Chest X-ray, PA view. Patient: 52 years old, sex M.
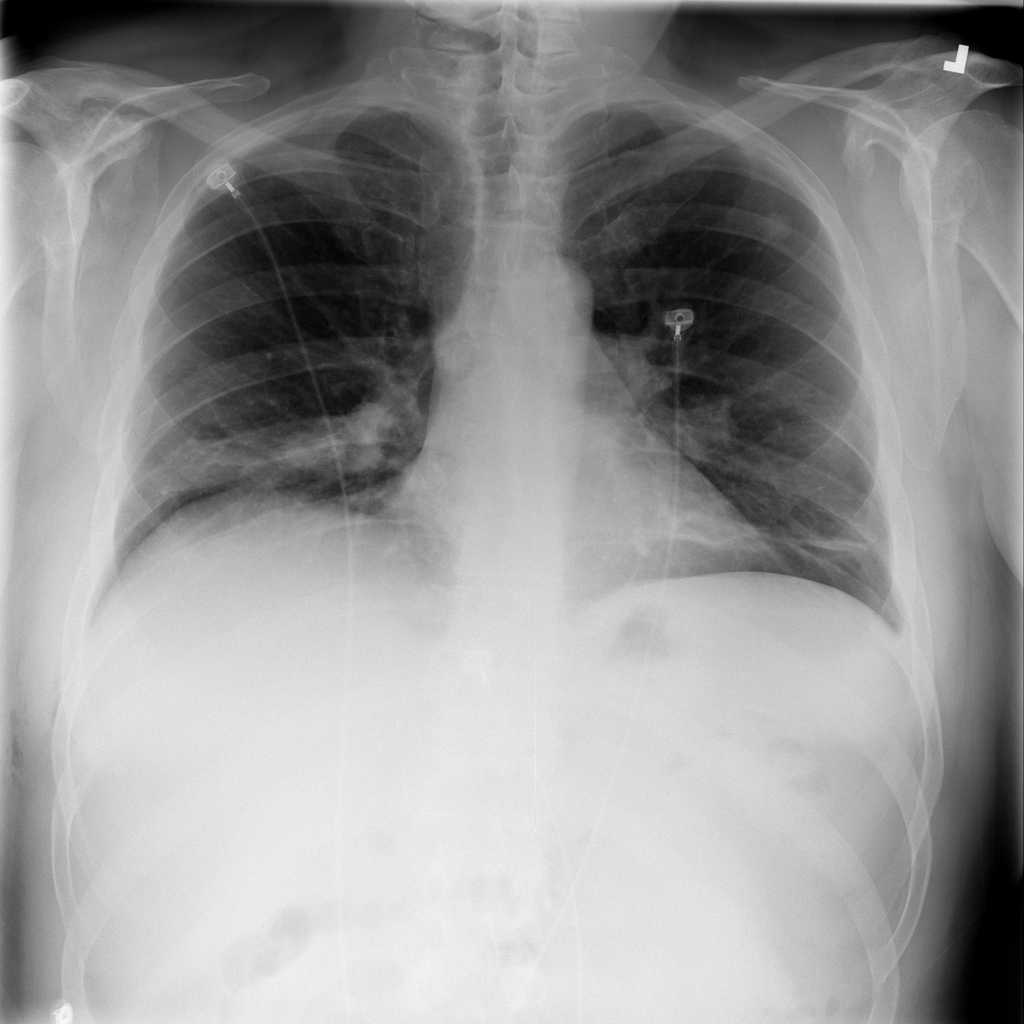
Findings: Atelectasis, Nodule